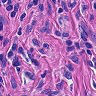
Metastatic tissue present: yes